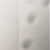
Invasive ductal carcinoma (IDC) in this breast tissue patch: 0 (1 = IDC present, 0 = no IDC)